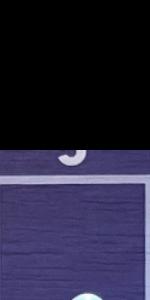
Label: Empty